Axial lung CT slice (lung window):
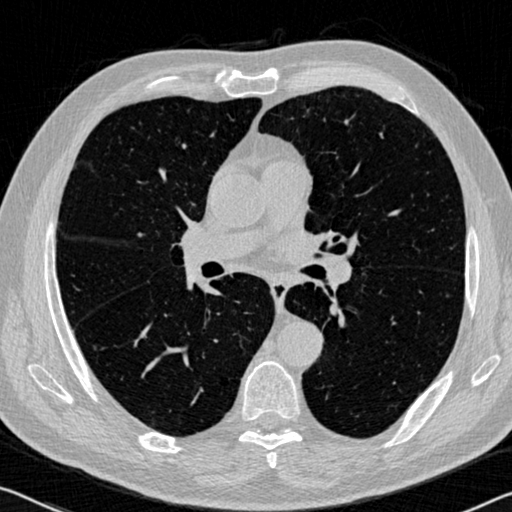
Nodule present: yes
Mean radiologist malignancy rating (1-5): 1